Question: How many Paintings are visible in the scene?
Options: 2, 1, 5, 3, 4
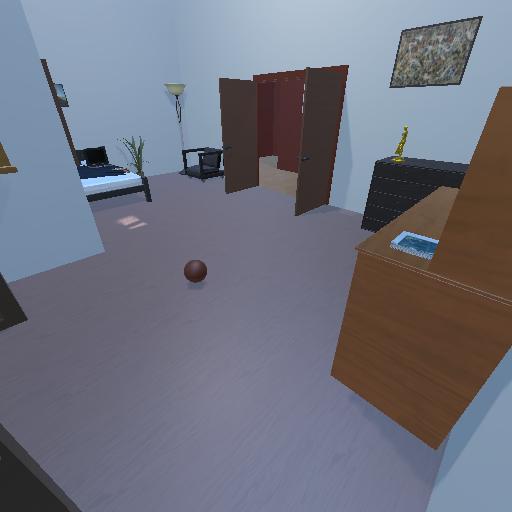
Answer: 2